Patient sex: M
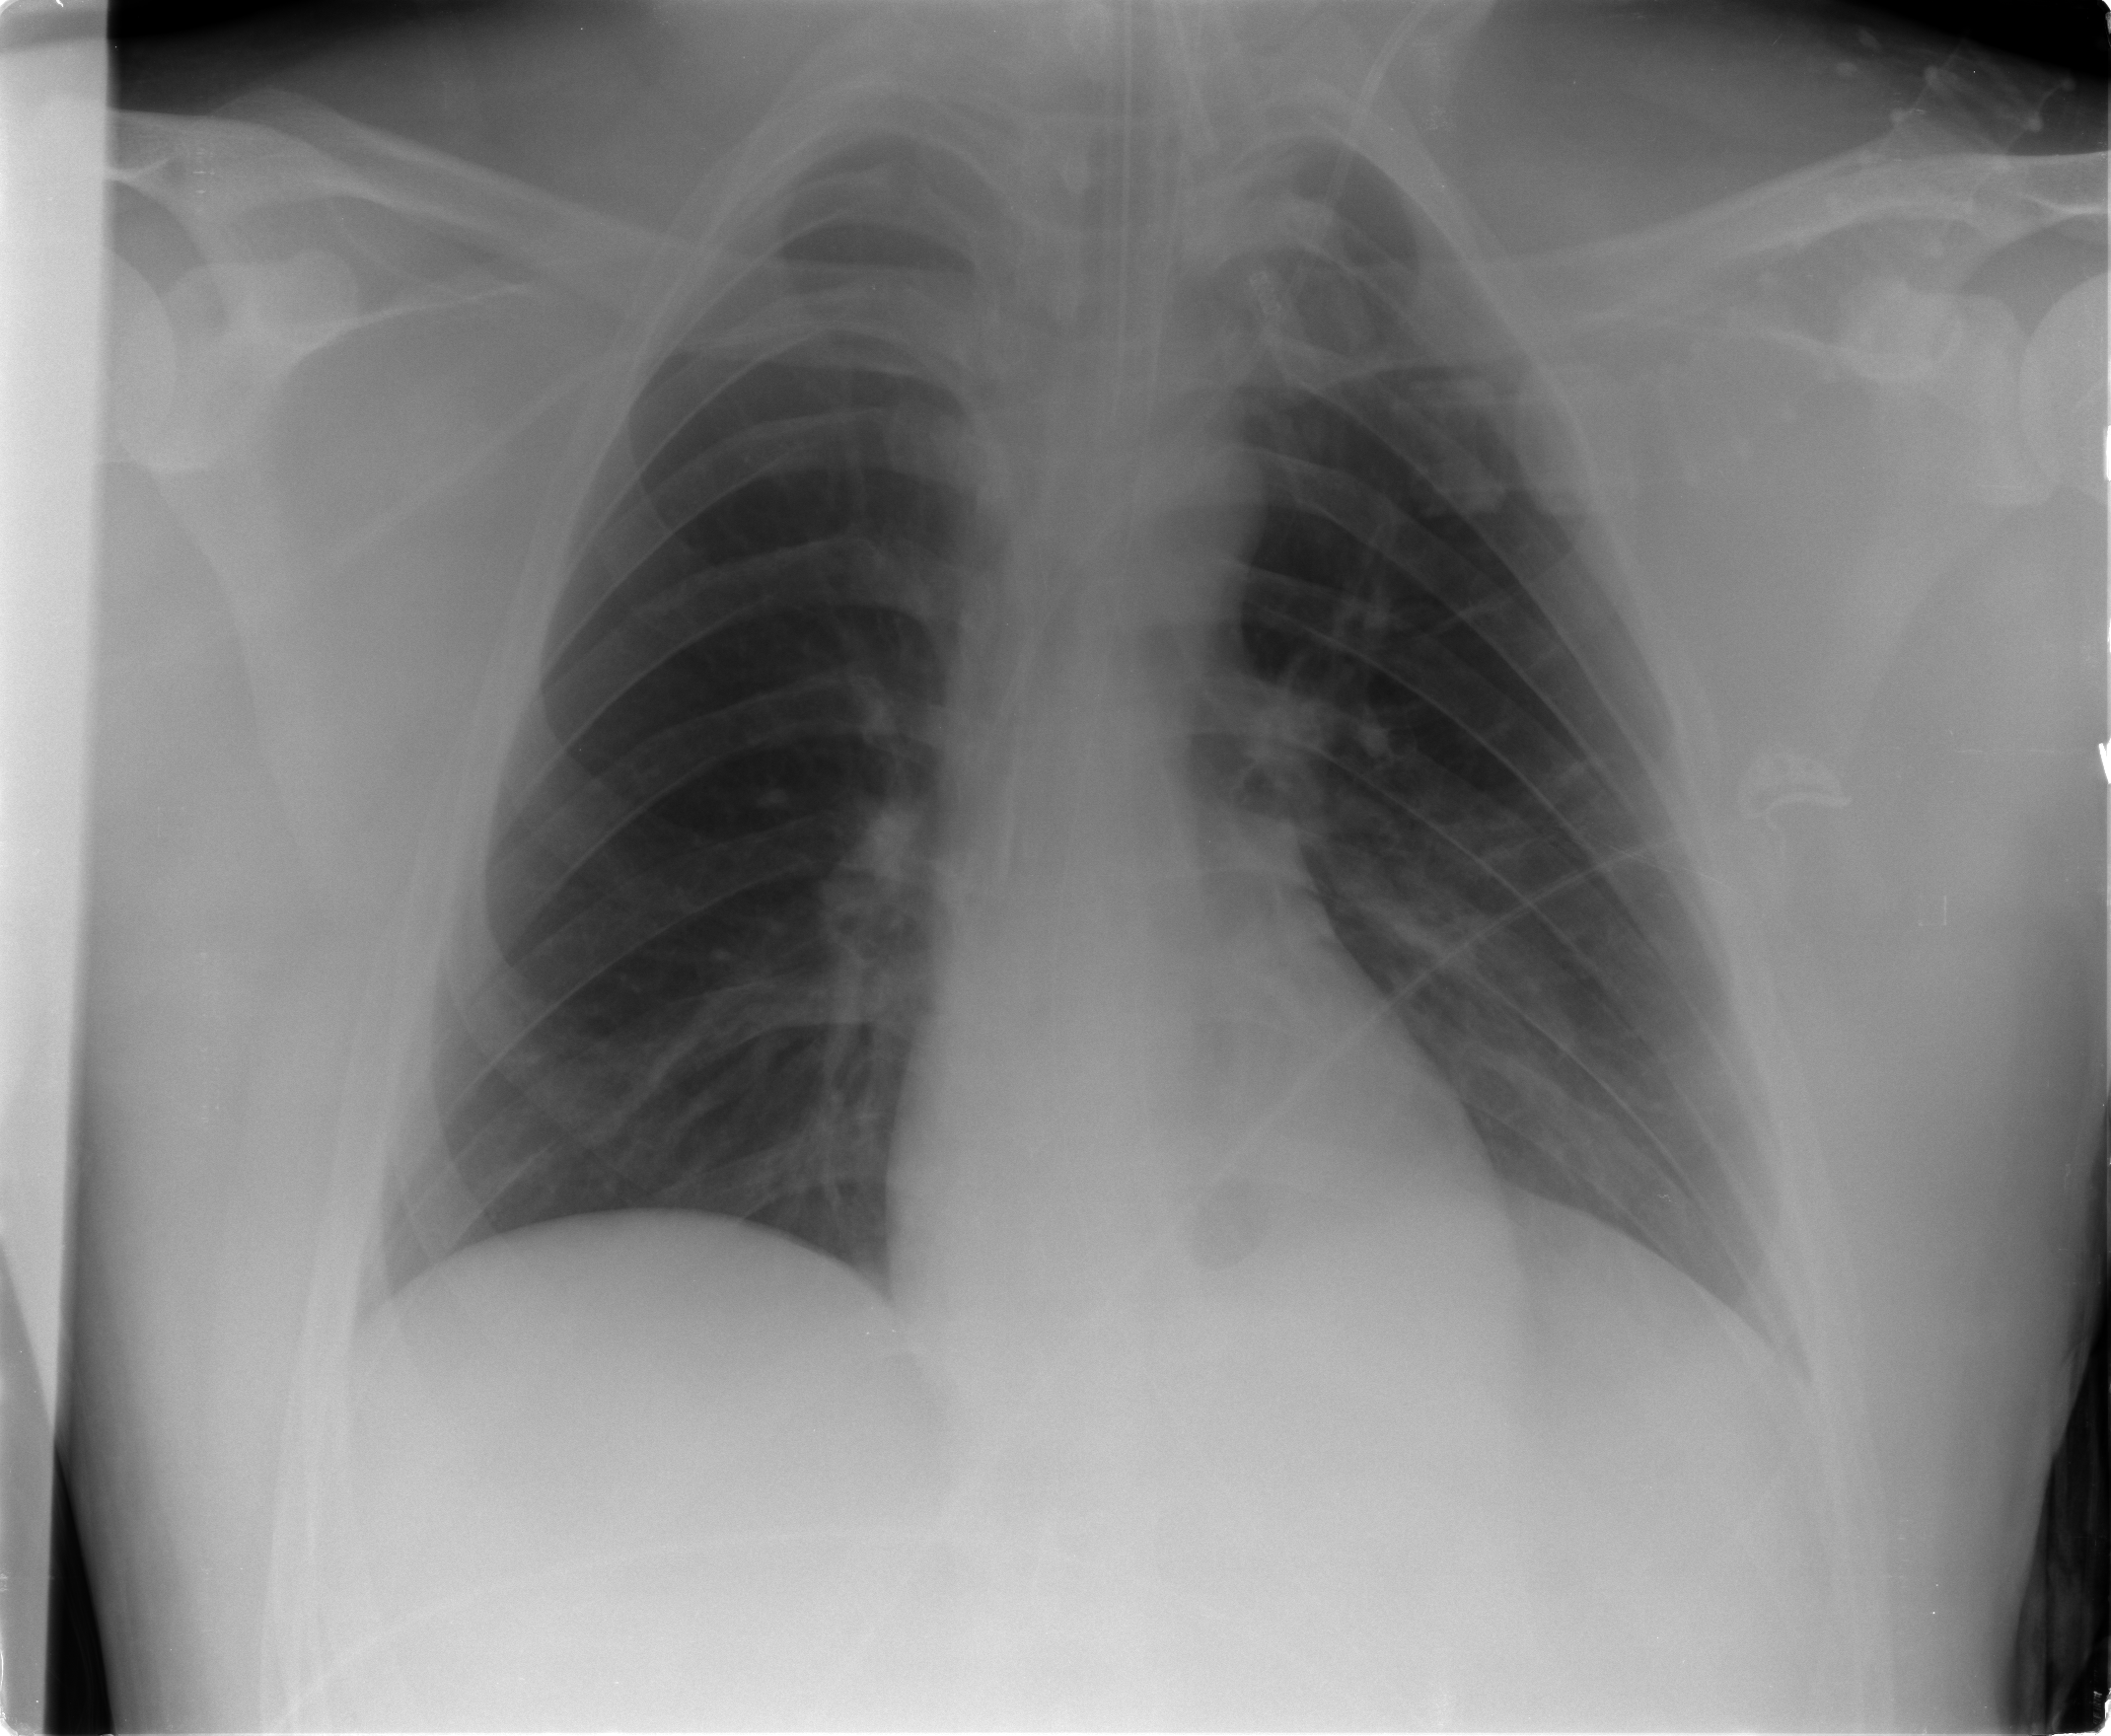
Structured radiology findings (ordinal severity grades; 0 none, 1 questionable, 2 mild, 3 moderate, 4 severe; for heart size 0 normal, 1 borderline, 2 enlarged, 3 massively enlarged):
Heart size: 0
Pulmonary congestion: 2
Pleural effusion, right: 0
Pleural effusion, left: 1
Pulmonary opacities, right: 0
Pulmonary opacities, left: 0
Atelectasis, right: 0
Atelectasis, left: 0